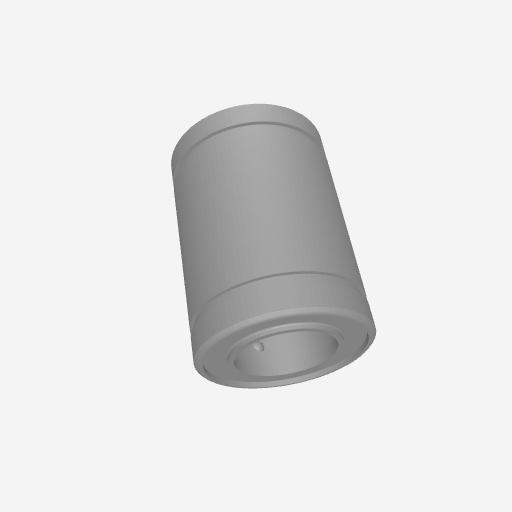
Part: LinearBearing12ID30